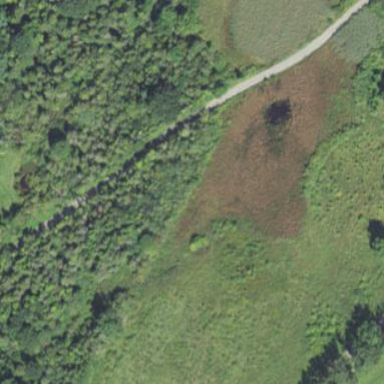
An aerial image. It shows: Beautiful wet meadow natural wetland.